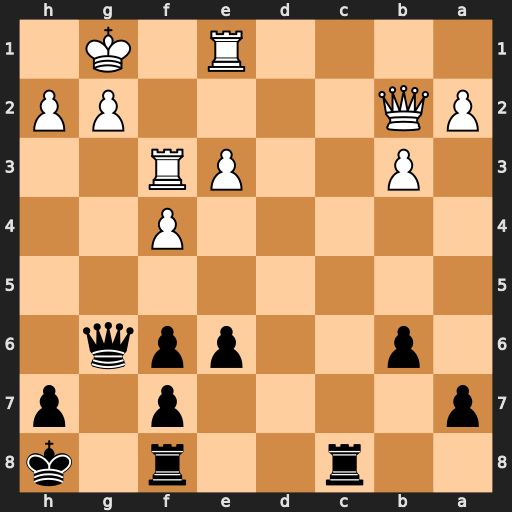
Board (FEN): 2r2r1k/p4p1p/1p2ppq1/8/5P2/1P2PR2/PQ4PP/4R1K1
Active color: b
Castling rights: -
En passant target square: -
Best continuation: Rc2 Qxc2 Qxc2